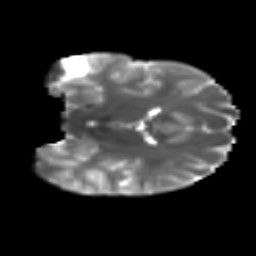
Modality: T2w
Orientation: coronal
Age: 12
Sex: male
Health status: ill
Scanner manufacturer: ge
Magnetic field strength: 3 T
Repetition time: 6.752 s
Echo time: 0.079 s